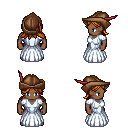
a pixel art fantasy rpg character, male body template, human, dark skin, underdress, magenta pants, dark blonde loose hair, leather cap, ghillies, four views (front, back, left, right), 2x2 character sprite sheet, small pixel art, hard edges, no anti-aliasing